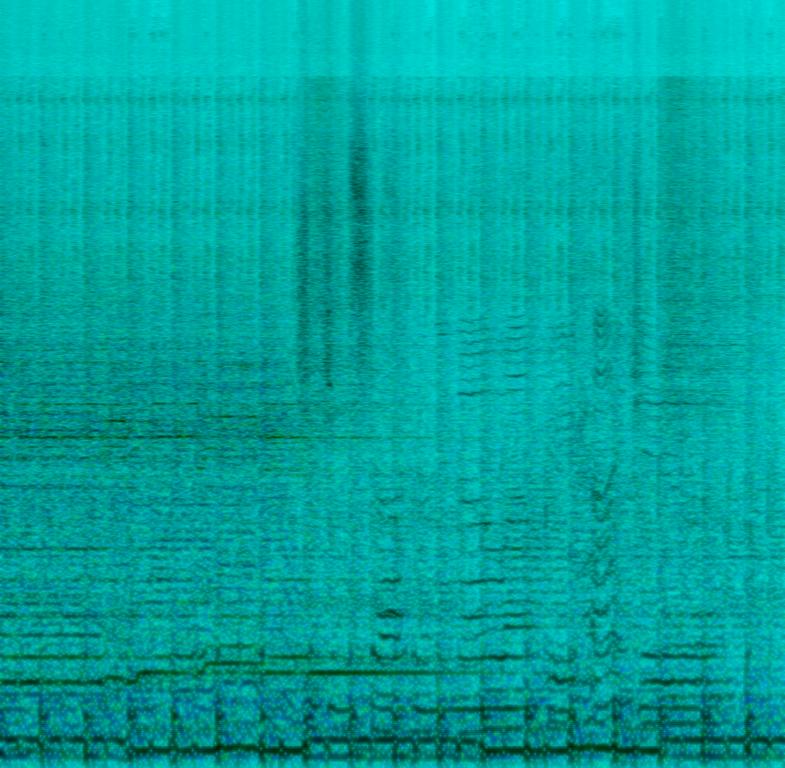
This song contains an acoustic drum playing a kick and snare together on every beat along with a tambourine shaker. An e-bass is playing a distorted bassline. Two e-guitars are playing a modified melody on top of that. A female and male voice are singing together creating harmony. This song may be playing in a live concert.